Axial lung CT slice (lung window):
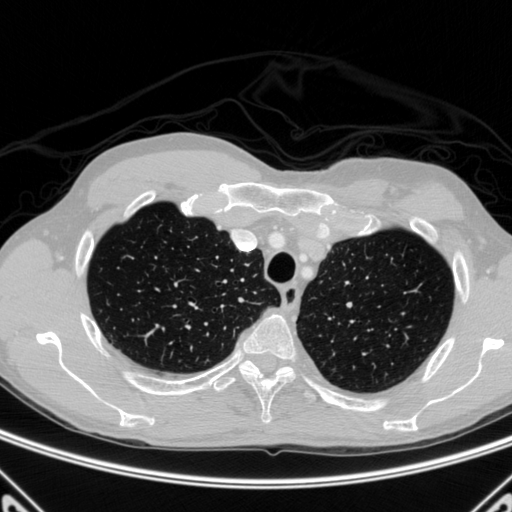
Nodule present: no